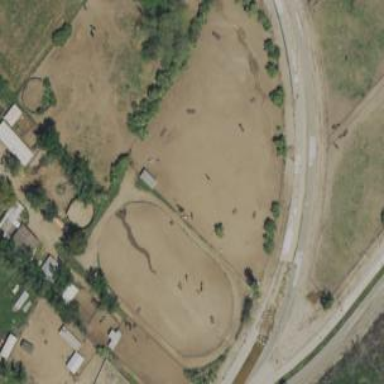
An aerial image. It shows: Grassy equestrian pitch for leisure land use.